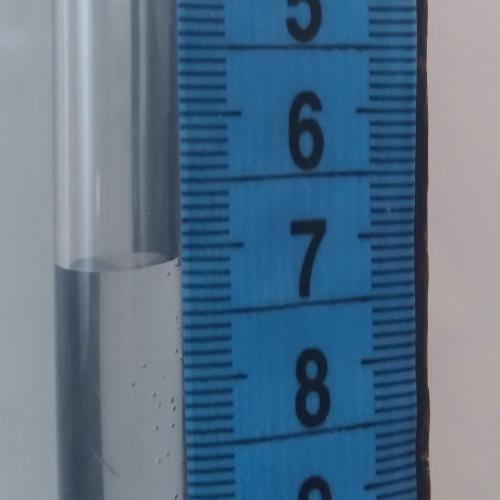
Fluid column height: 7.1 cm